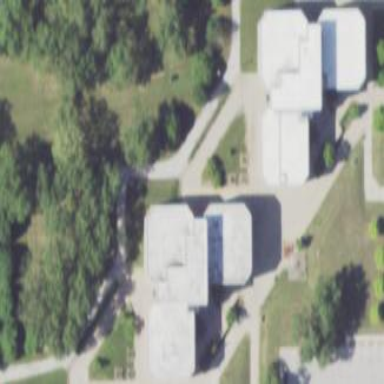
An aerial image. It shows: University building.